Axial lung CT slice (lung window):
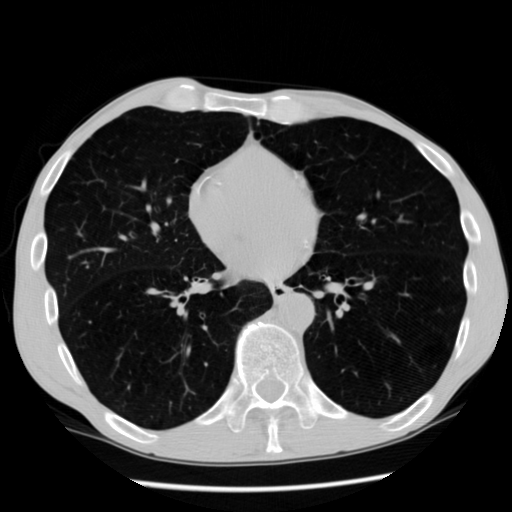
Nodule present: no